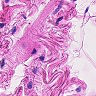
Metastatic tissue present: no